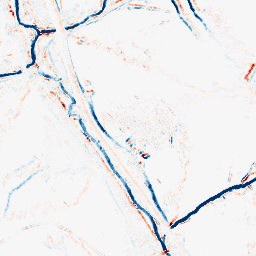
Category: morphological
Decomposition family: morphological_diamond
Decomposition parameters: operation: average
radius: 3
Upsampling method: bicubic
Upsampling parameters: scale: 2
Upsampling scale: 2